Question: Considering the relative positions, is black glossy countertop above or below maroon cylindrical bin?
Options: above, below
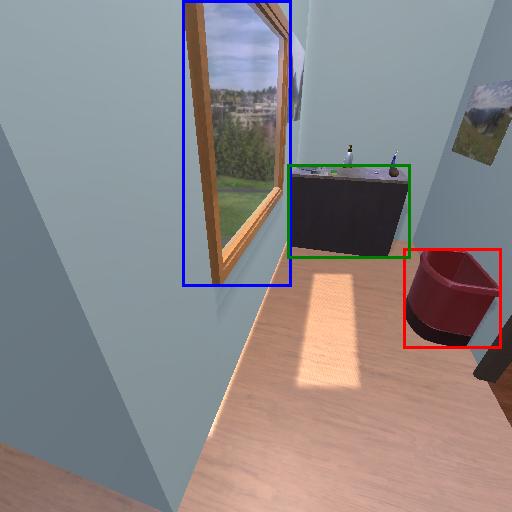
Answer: above